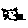
Label: cat